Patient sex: F
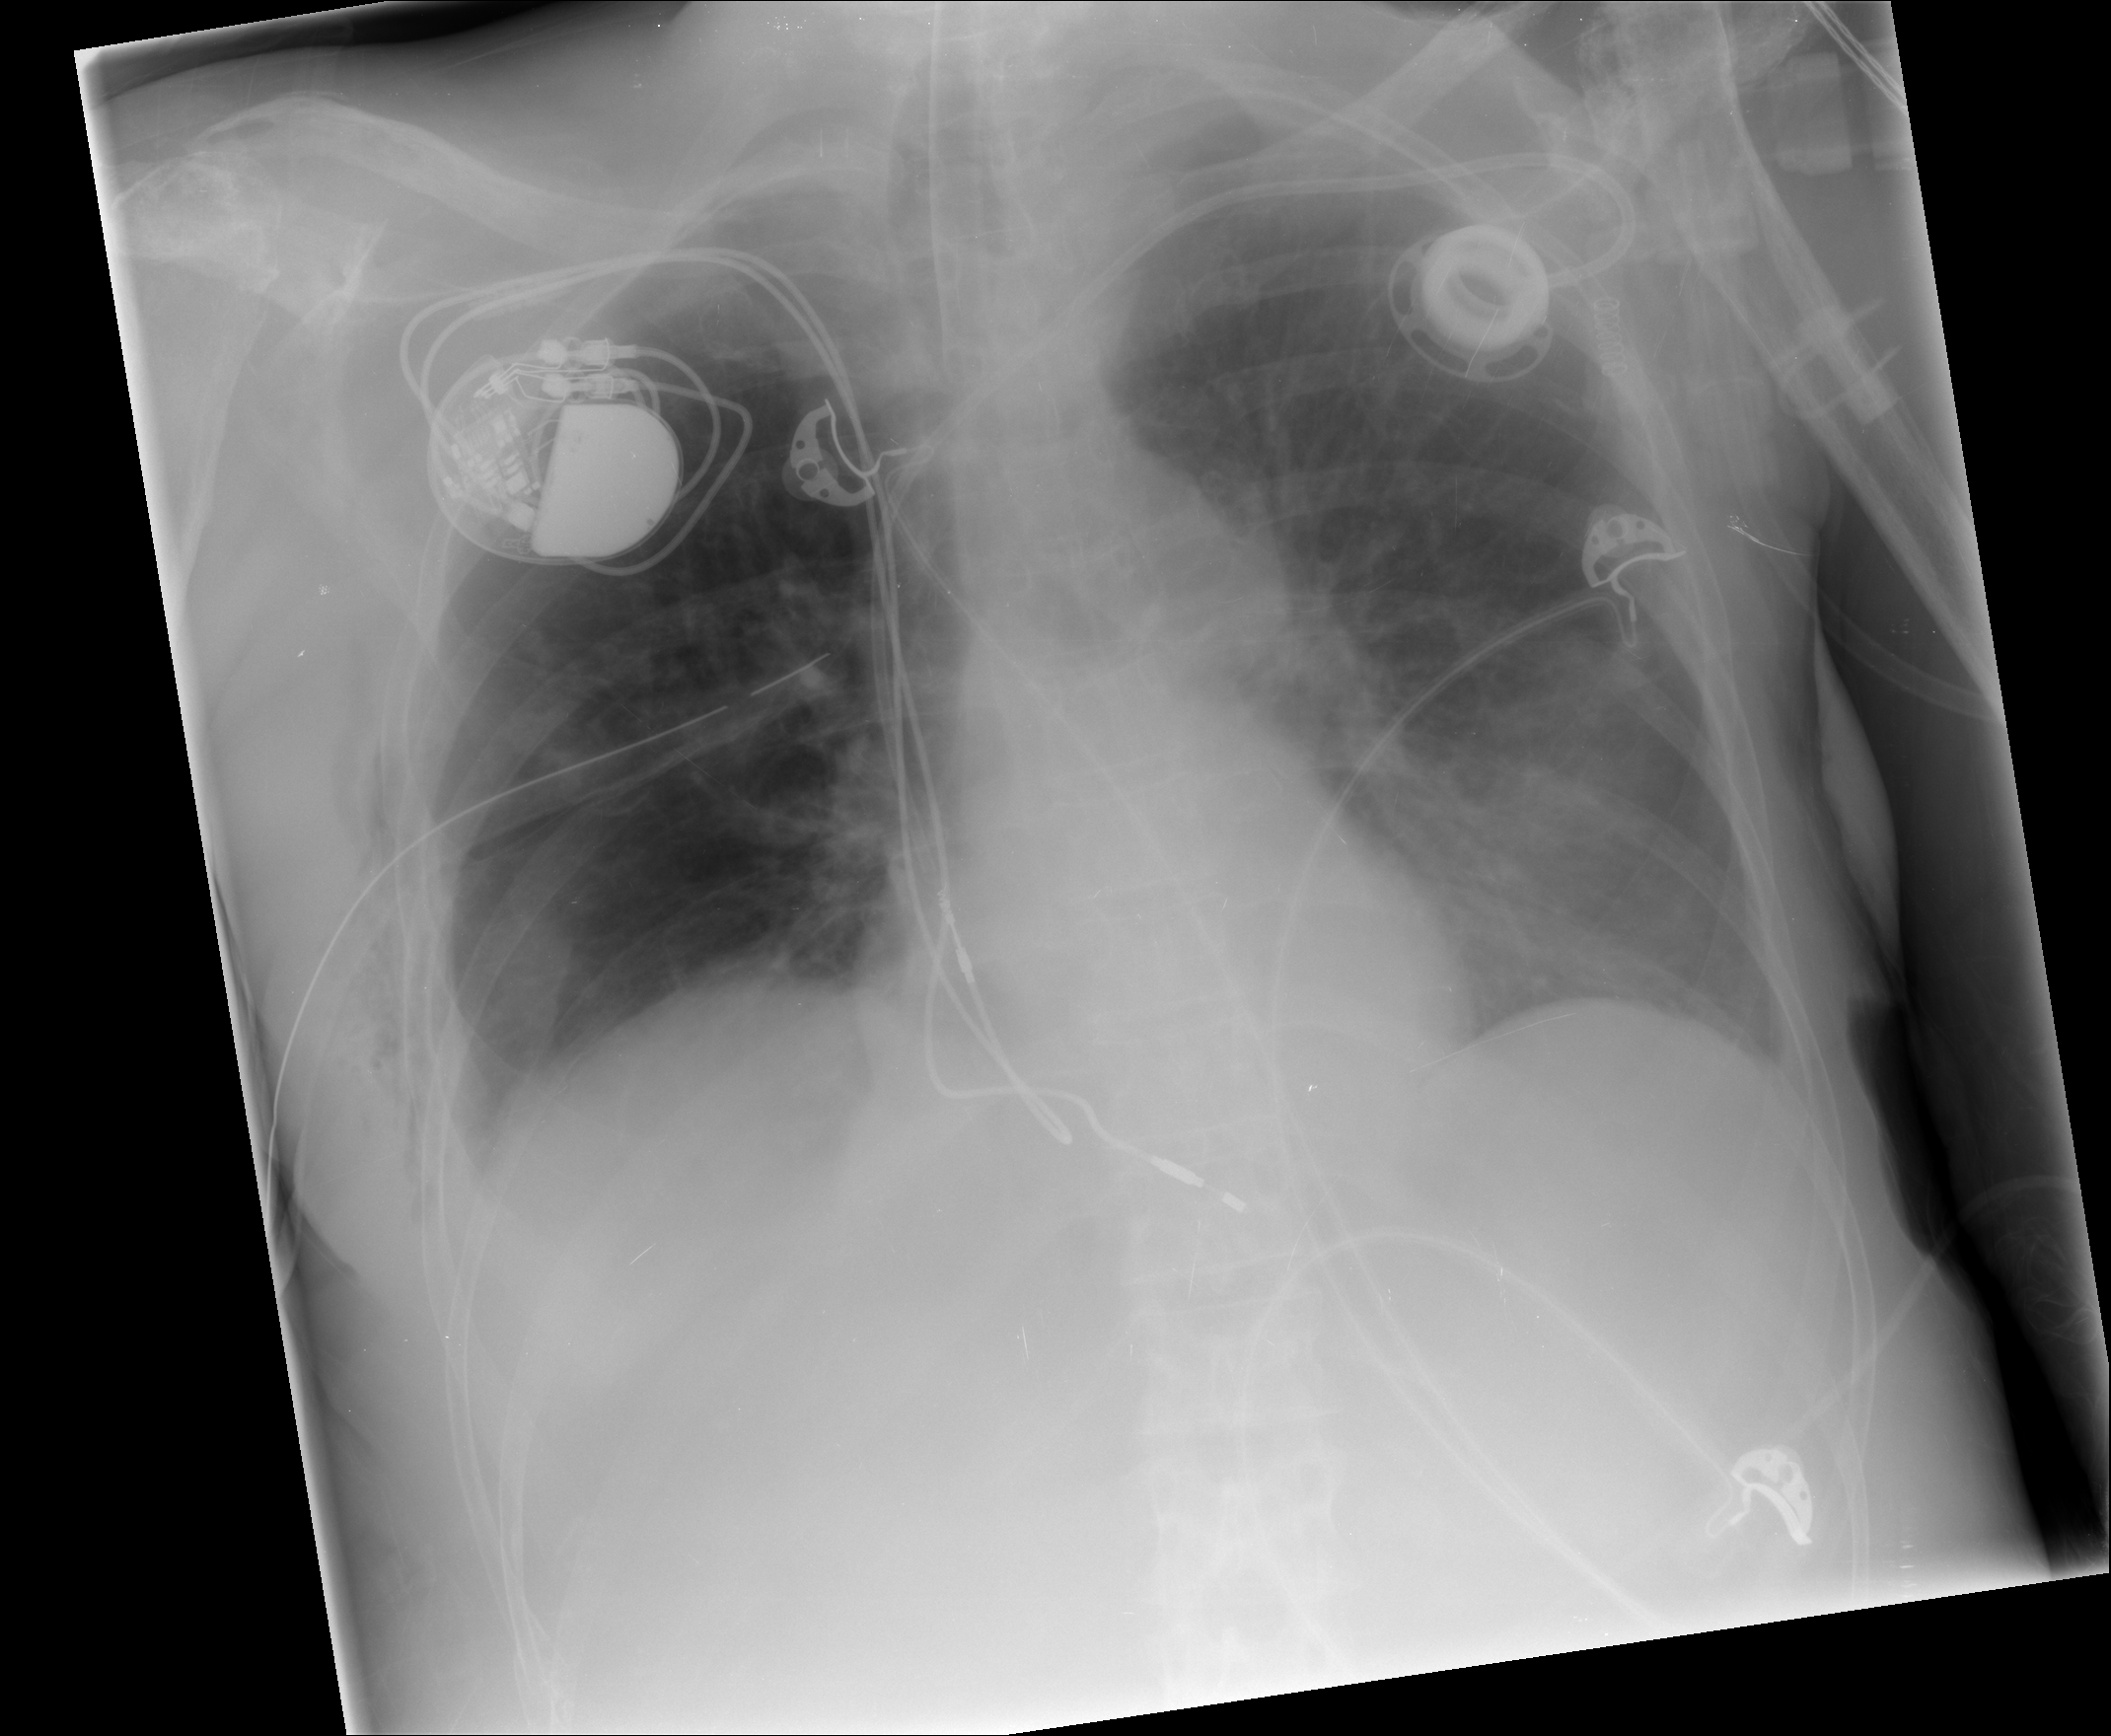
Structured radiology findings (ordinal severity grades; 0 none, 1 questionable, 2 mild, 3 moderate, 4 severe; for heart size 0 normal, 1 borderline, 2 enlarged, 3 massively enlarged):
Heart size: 0
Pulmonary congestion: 2
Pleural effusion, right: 2
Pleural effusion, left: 2
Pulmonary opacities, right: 0
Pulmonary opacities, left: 0
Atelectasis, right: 2
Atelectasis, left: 3